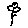
Label: flower